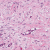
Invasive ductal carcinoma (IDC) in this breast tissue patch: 1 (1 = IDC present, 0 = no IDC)